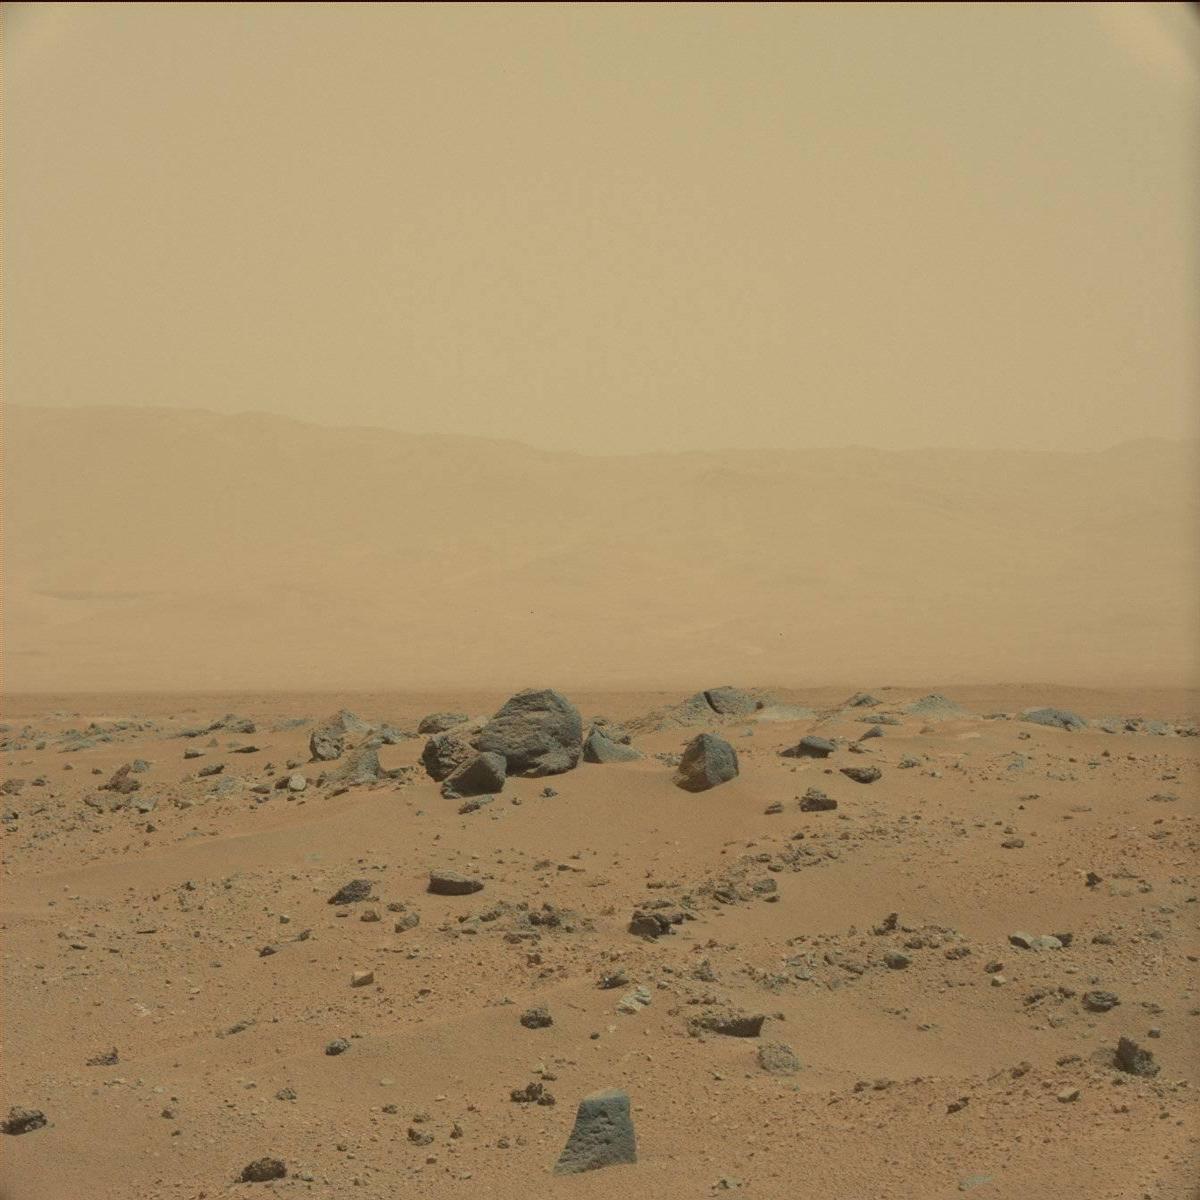
Terrain classes present: Bedrock, Ridge, Sand / Soil, Sky